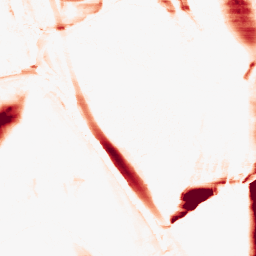
Category: morphological
Decomposition family: morphological_ellipse
Decomposition parameters: operation: opening
width: 5
height: 50
Upsampling method: sinc_blackman
Upsampling parameters: scale: 2
kernel_size: 8
Upsampling scale: 2